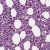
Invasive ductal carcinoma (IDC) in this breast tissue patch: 1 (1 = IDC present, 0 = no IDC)